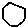
Label: hexagon